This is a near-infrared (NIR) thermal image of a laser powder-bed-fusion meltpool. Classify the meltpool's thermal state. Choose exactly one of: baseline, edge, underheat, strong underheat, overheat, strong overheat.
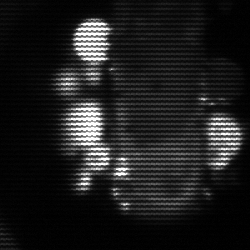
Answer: strong underheat